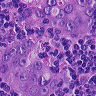
Metastatic tissue present: yes